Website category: sports
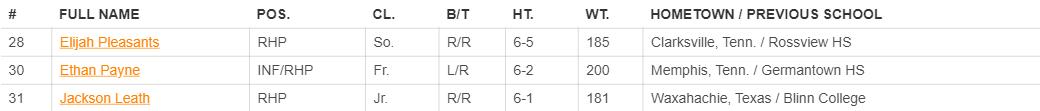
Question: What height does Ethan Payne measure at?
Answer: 6-2

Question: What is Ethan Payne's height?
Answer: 6-2

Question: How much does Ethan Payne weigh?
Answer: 200

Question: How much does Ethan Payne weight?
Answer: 200

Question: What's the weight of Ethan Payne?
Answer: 200

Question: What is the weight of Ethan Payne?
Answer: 200

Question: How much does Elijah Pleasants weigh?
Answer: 185

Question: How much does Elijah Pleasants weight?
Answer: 185

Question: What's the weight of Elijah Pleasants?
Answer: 185

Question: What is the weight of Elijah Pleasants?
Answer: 185

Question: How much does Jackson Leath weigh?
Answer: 181

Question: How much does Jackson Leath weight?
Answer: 181

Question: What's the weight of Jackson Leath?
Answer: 181

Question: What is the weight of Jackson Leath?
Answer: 181

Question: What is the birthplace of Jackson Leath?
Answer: Waxahachie, Texas

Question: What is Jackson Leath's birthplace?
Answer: Waxahachie, Texas

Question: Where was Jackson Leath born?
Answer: Waxahachie, Texas

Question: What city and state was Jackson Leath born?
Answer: Waxahachie, Texas

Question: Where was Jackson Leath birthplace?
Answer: Waxahachie, Texas

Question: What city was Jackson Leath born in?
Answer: Waxahachie, Texas

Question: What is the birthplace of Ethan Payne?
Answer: Memphis, Tenn.

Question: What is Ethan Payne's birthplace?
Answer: Memphis, Tenn.

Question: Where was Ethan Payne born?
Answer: Memphis, Tenn.

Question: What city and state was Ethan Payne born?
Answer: Memphis, Tenn.

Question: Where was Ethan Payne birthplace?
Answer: Memphis, Tenn.

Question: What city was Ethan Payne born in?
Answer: Memphis, Tenn.

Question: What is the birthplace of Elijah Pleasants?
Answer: Clarksville, Tenn.

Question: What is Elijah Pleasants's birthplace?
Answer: Clarksville, Tenn.

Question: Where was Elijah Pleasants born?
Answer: Clarksville, Tenn.

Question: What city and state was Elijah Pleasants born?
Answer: Clarksville, Tenn.

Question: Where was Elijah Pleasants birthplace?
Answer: Clarksville, Tenn.

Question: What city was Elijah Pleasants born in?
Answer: Clarksville, Tenn.

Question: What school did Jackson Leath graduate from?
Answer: Blinn College

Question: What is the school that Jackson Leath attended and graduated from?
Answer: Blinn College

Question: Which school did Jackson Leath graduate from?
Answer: Blinn College

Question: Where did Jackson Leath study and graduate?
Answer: Blinn College

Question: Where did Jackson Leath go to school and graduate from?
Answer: Blinn College

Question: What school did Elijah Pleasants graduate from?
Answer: Rossview HS

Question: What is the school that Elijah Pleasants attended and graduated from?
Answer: Rossview HS

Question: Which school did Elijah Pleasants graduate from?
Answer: Rossview HS

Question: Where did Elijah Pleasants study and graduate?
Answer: Rossview HS

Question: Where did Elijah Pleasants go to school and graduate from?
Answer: Rossview HS

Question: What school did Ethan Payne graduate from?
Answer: Germantown HS

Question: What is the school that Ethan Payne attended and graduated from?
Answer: Germantown HS

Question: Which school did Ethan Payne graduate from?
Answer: Germantown HS

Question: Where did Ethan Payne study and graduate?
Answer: Germantown HS

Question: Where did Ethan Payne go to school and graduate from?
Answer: Germantown HS